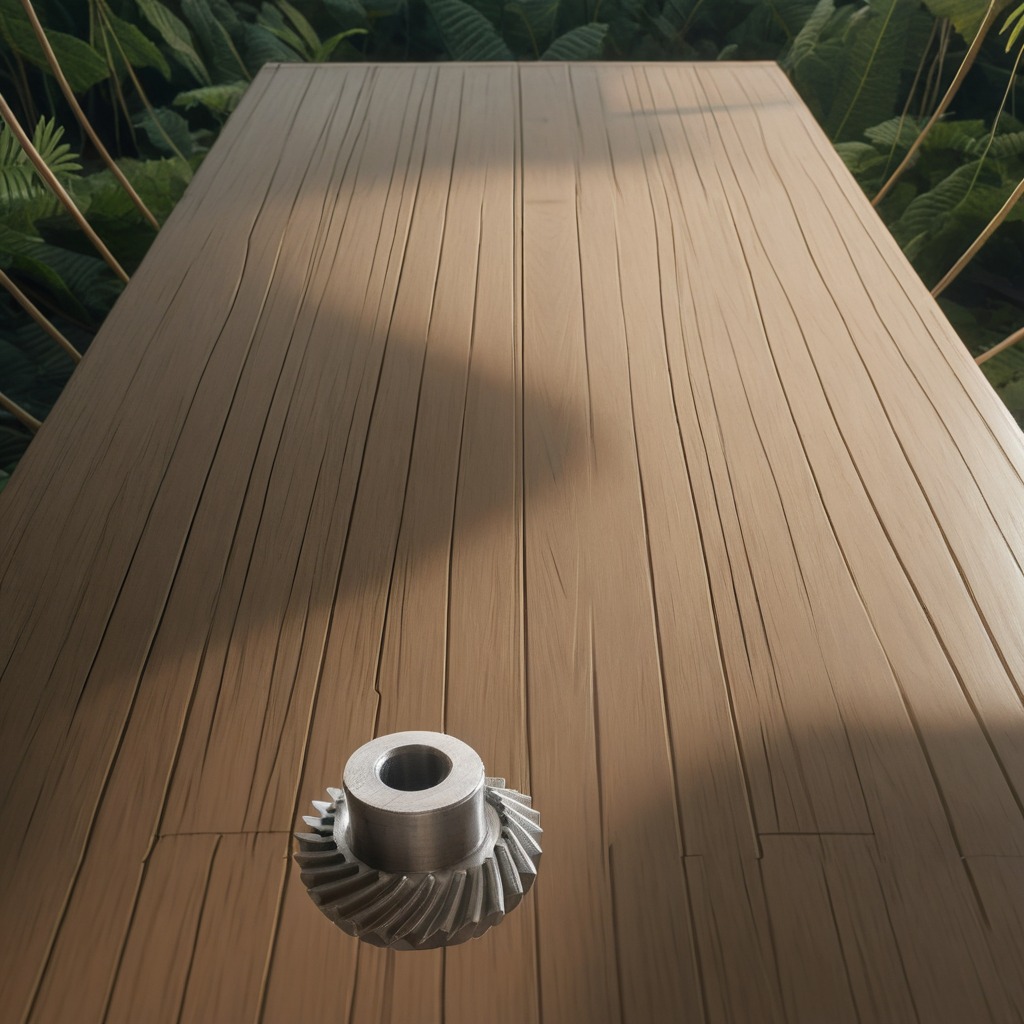
A steel gear with teeth lies on a wooden table in a jungle field workshop tent.